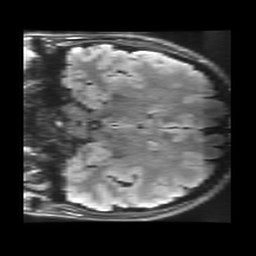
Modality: FLAIR
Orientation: coronal
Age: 23
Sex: male
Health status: healthy
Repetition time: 12 s
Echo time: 0.09782 s